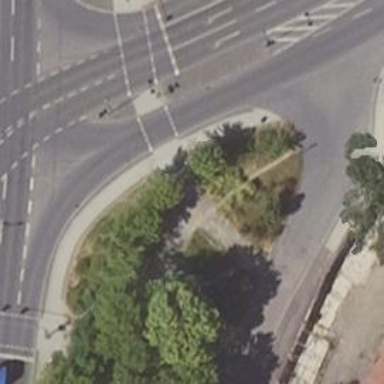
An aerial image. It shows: Crossing with traffic signals.